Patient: sex F, age 43
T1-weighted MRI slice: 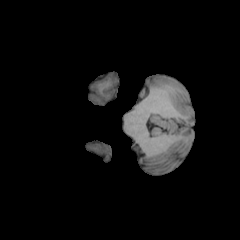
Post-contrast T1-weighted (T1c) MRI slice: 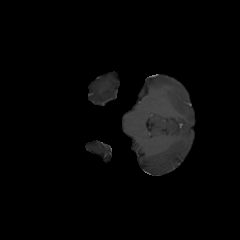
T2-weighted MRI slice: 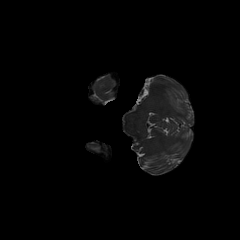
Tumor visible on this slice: no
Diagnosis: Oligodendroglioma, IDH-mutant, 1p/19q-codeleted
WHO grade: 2